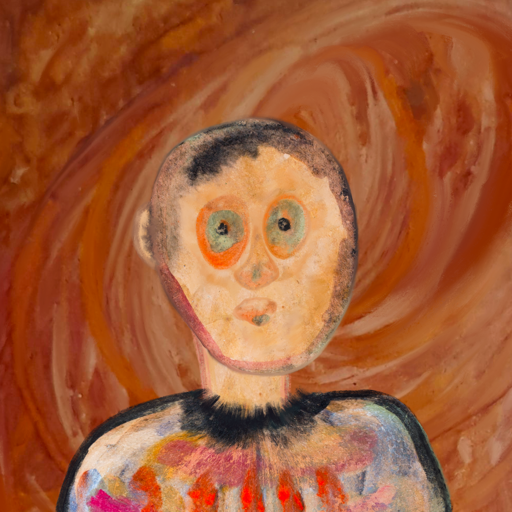
Background: Pious_Lady, Head And Neck Front: Childish, Face Front: Childish, Bust: Childish, Hair Front: Blank, Head Accessory: Blank, Second Necklace: Blank, Necklace: Blank, Baby: Blank